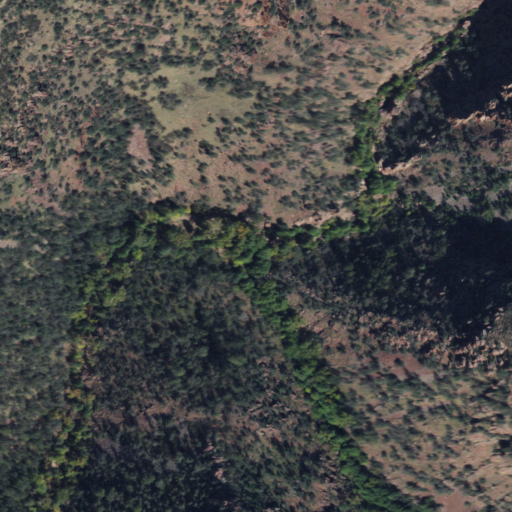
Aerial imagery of valley in Arizona named Buzzard Roost Canyon containing evergreen forest, shrub, and herbaceous wetlands